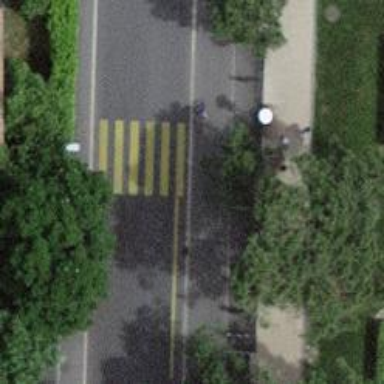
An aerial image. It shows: Unmarked crossing on the road.